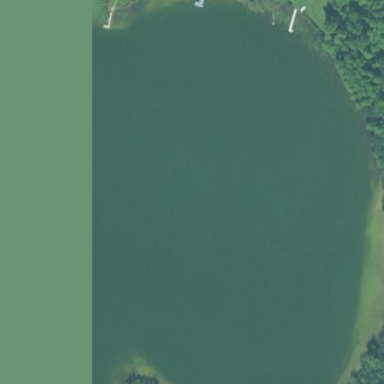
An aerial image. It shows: Lake with natural water.